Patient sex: M
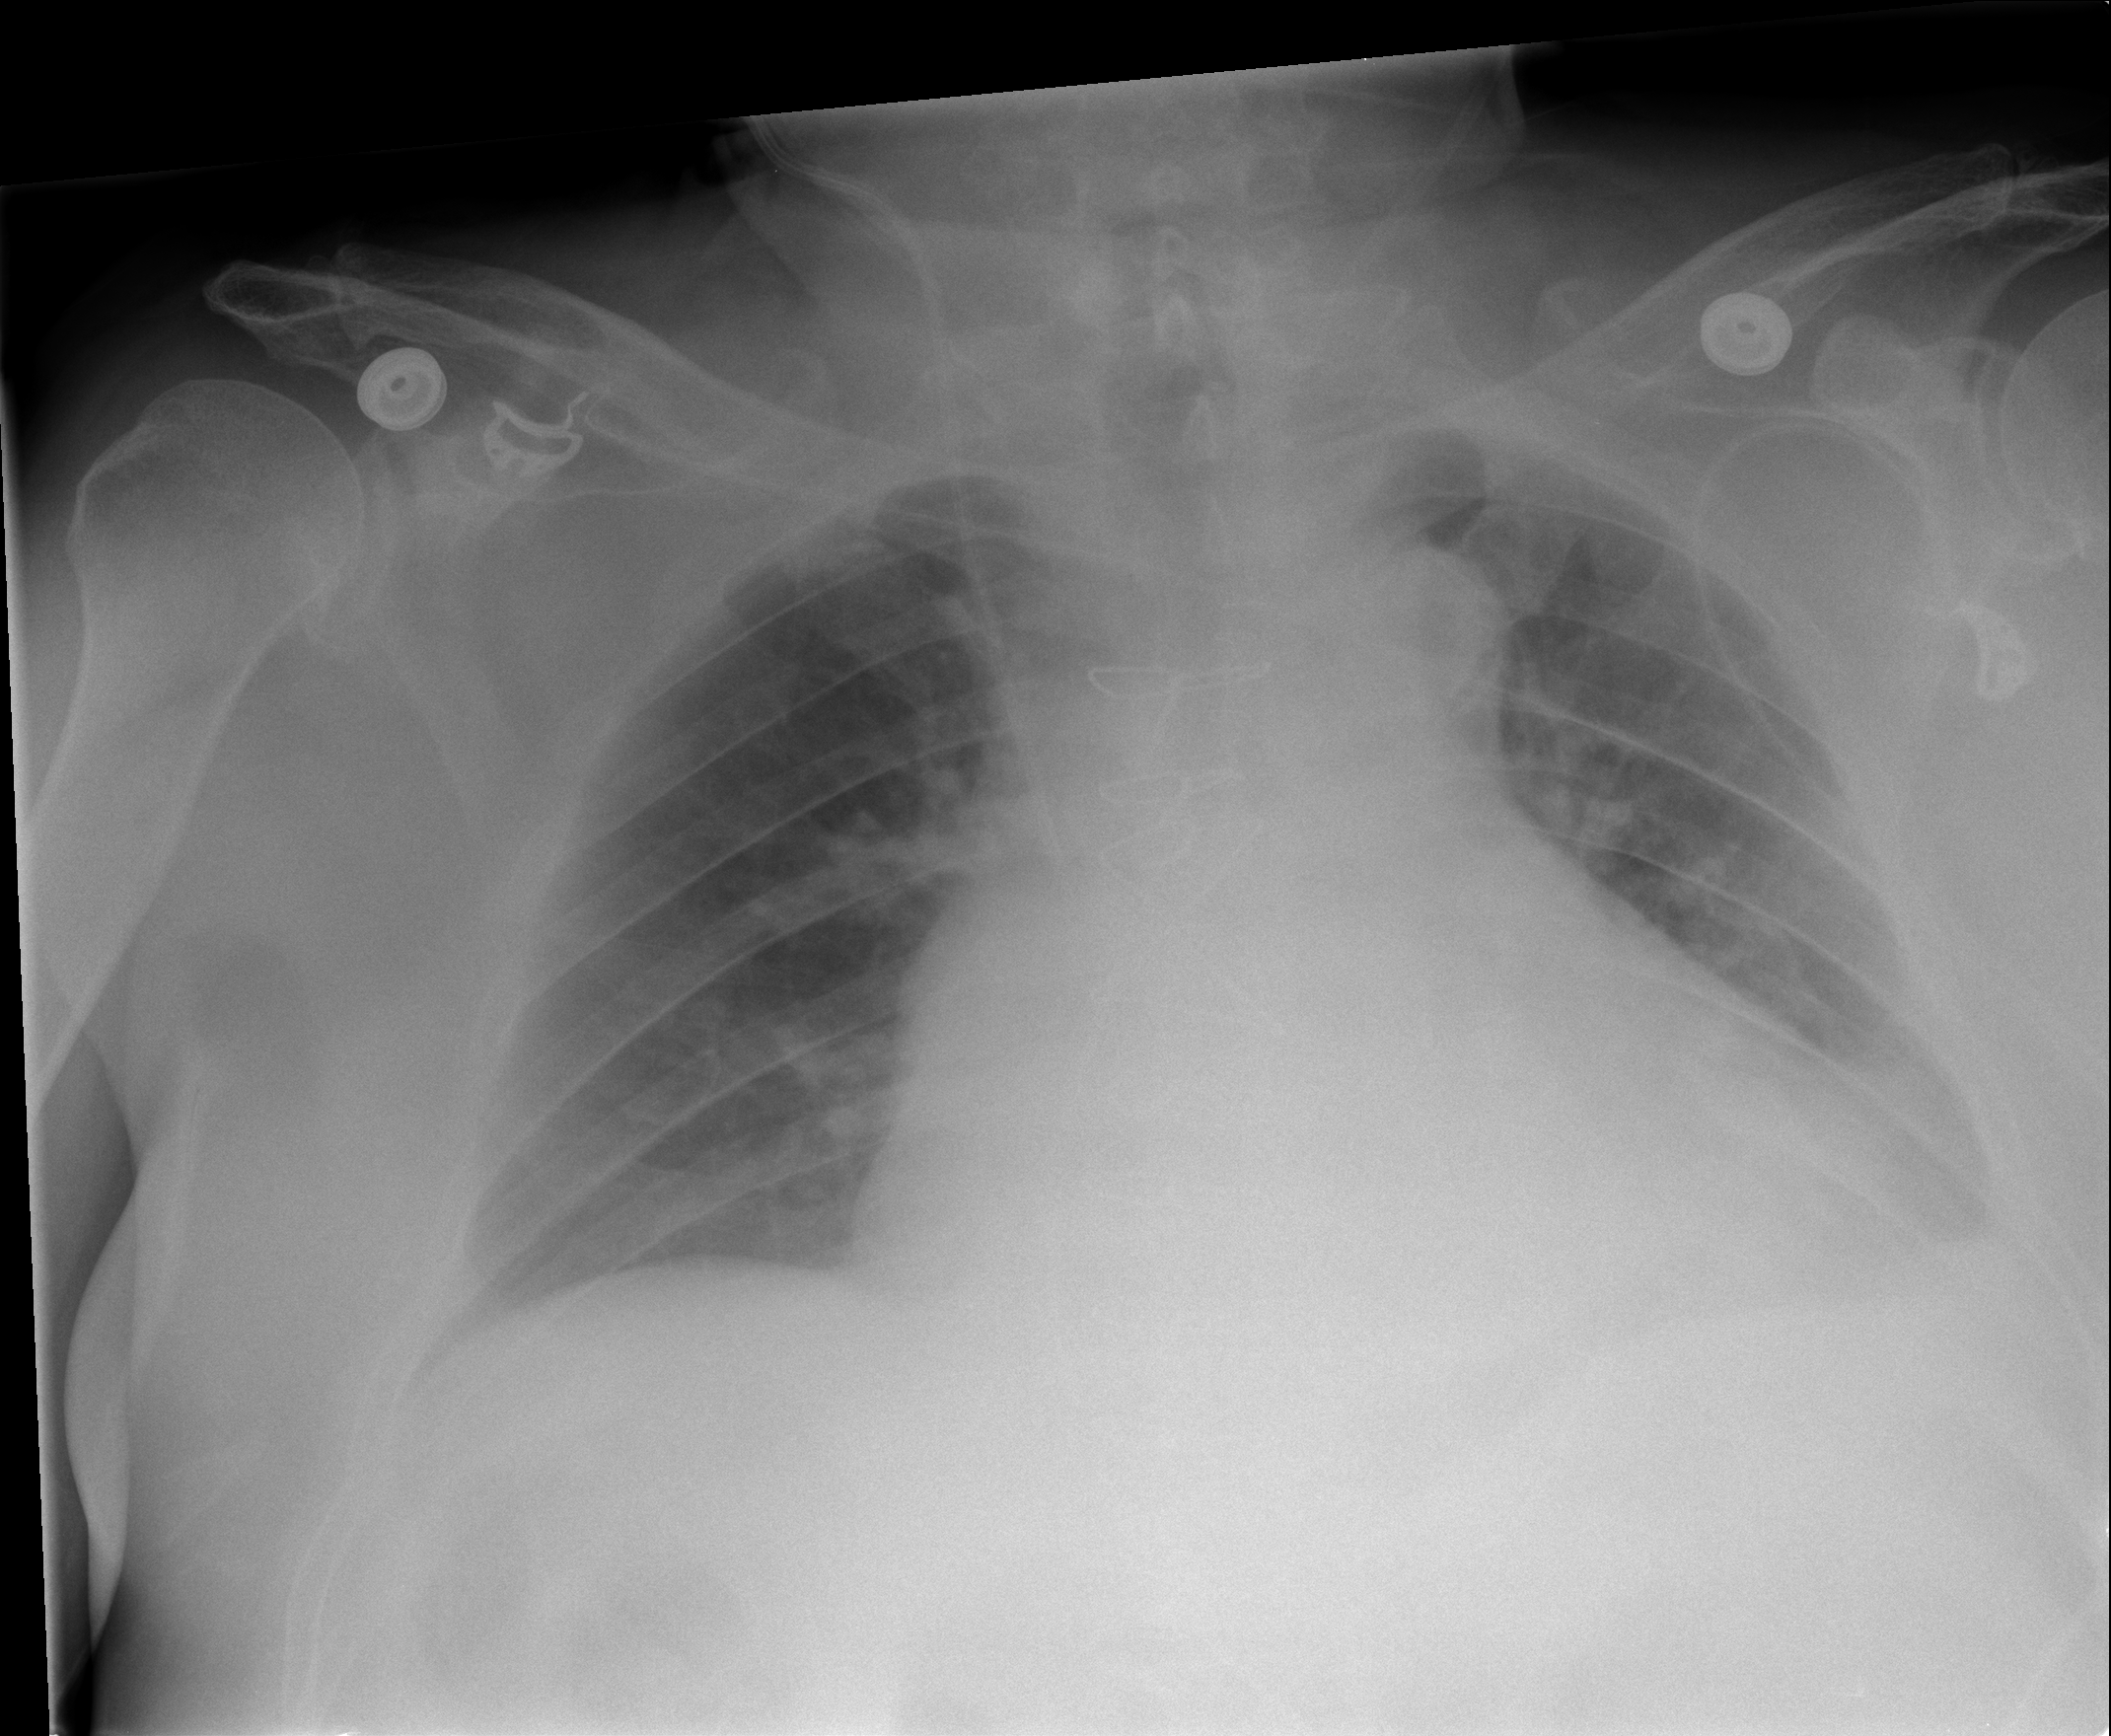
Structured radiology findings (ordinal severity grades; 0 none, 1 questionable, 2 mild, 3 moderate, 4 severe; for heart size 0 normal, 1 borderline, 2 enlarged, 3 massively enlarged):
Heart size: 2
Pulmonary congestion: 0
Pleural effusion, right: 0
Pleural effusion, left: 2
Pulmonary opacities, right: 0
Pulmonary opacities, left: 0
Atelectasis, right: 0
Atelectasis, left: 2